Field crop: tomato
Growth stage: 1
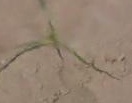
Species: cyperus